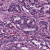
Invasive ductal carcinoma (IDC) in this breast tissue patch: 1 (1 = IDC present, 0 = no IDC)